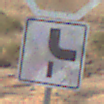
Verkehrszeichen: VerlaufVorfahrtsstrasse10
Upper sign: Stop
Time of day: Midday
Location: Outdoor (Nature)
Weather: PartlyCloudy
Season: NotSpecified
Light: Natural